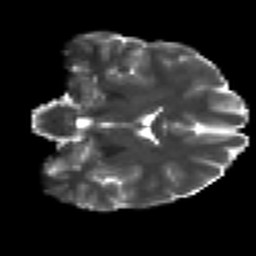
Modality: T2w
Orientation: coronal
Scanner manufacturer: siemens
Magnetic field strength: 3 T
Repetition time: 7.8 s
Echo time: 0.09 s